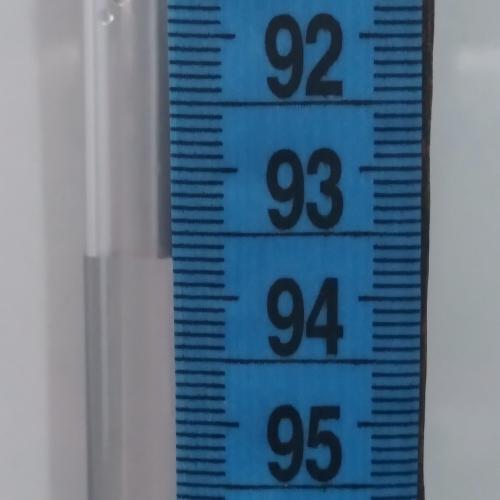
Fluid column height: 93.7 cm